Breast ultrasound image
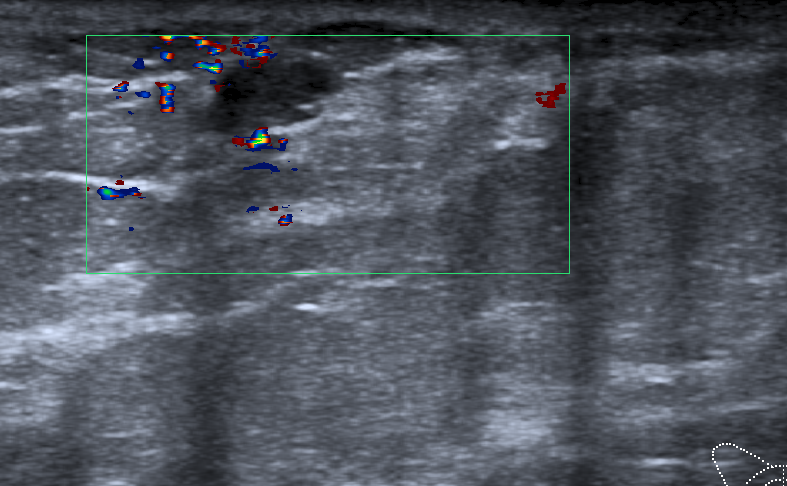
Diagnosis: benign